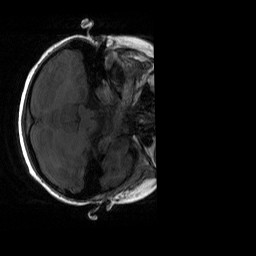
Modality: T1w
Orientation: axial
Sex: male
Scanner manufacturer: siemens
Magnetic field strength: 3 T
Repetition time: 1.9 s
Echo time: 0.00243 s